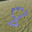
Label: 8